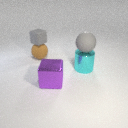
large cyan metal cylinder below large gray rubber sphere